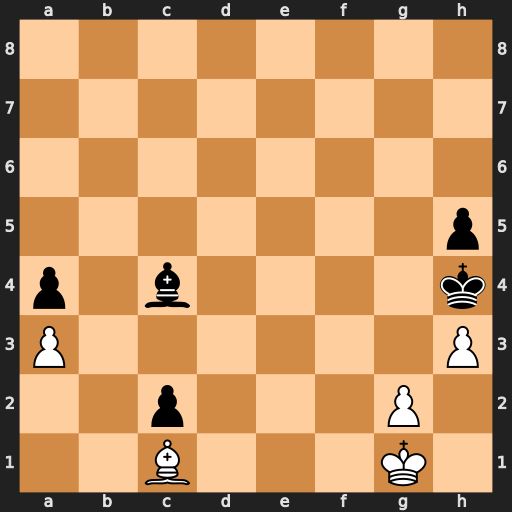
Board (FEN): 8/8/8/7p/p1b4k/P6P/2p3P1/2B3K1
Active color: w
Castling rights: -
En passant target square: -
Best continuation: Kh2 Bf1 g3#